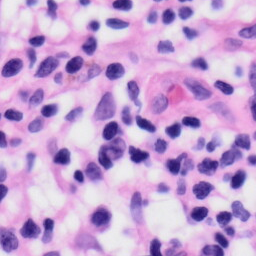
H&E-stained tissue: Skin